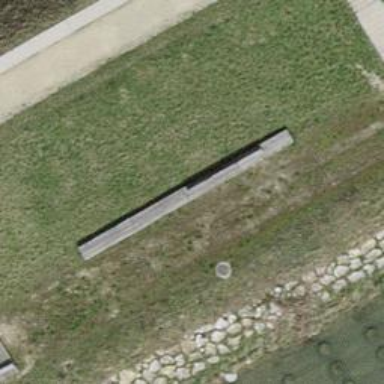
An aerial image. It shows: Bench.